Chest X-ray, PA view. Patient: 65 years old, sex M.
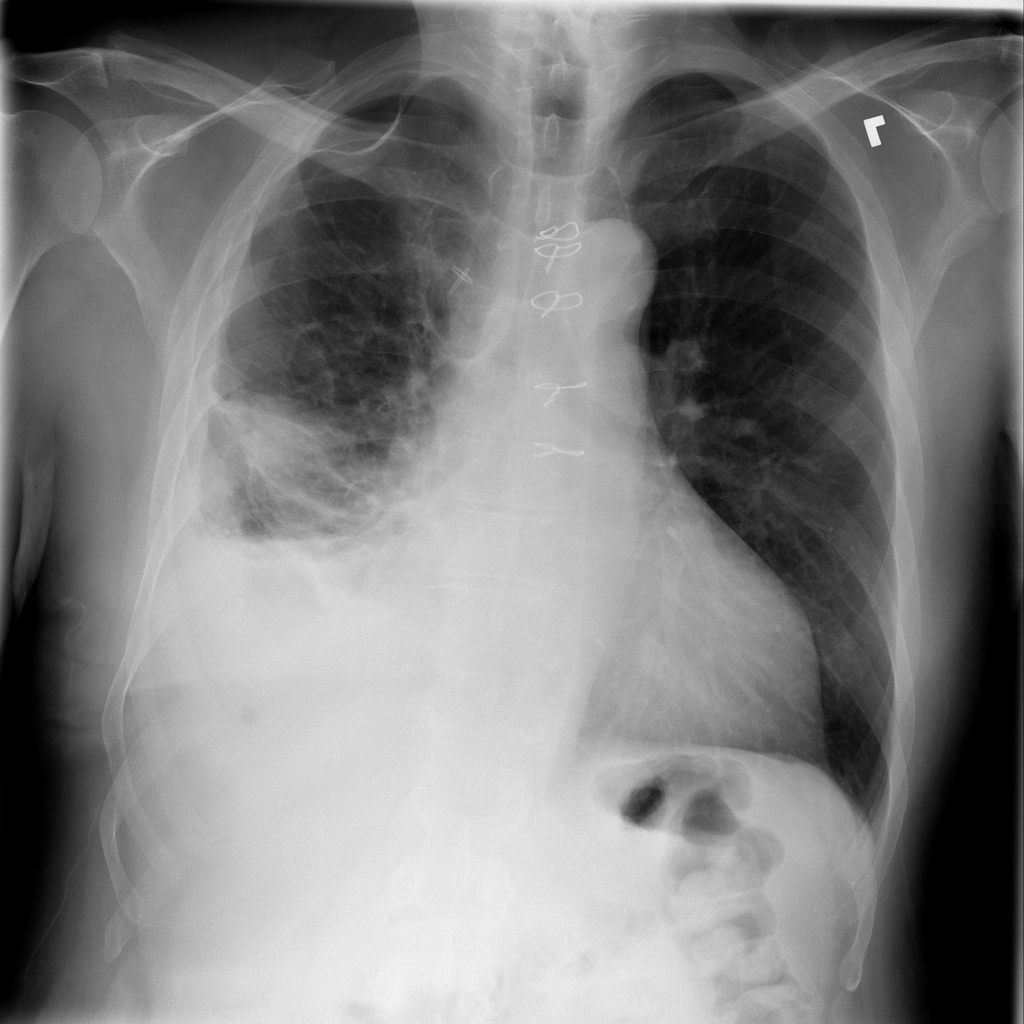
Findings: No Finding